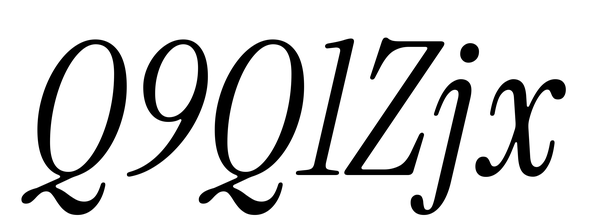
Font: InstrumentSerif-Italic